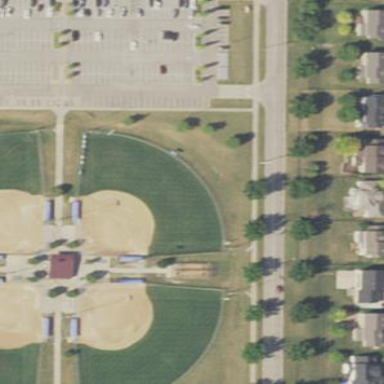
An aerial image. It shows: Softball pitch surrounded by fence.